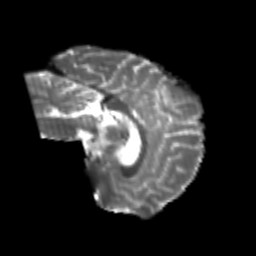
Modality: T2w
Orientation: sagittal
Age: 20
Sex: female
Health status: healthy
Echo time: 0.074 s